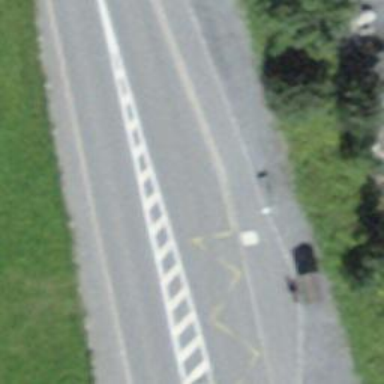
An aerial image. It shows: Secondary road with asphalt surface and sidewalk on the left.